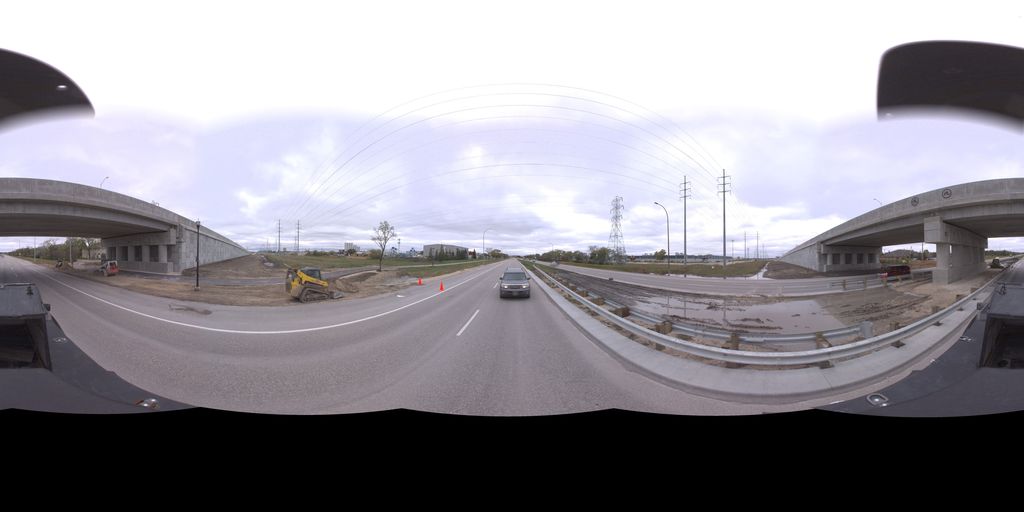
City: winnipeg